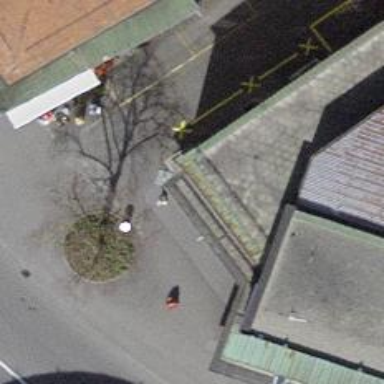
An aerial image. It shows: Cafe with bakery shop.